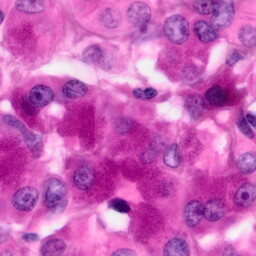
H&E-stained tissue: Pancreatic